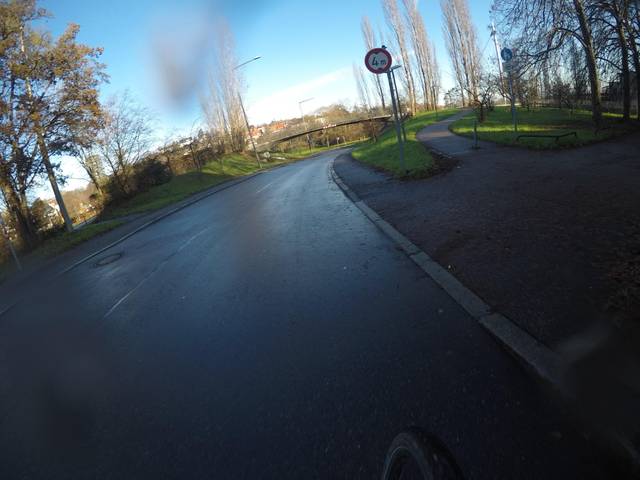
Region: Germany
Coordinates: 48.804, 9.182